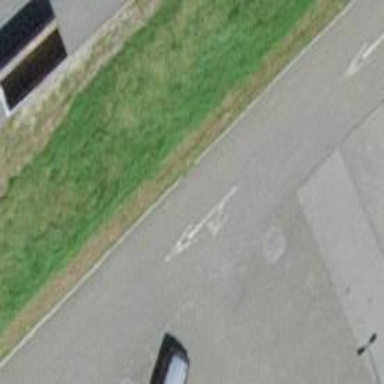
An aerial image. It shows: Road serving as parking aisle.